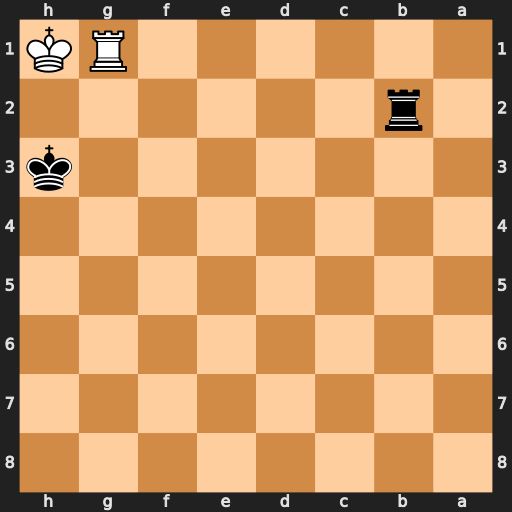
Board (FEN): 8/8/8/8/8/7k/1r6/6RK
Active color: b
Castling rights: -
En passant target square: -
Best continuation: Rh2#